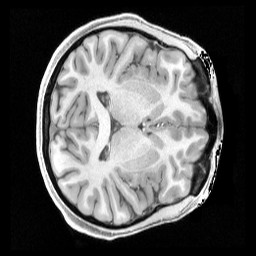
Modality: T1w
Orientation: axial
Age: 21
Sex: female
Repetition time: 2.4 s
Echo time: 0.00222 s